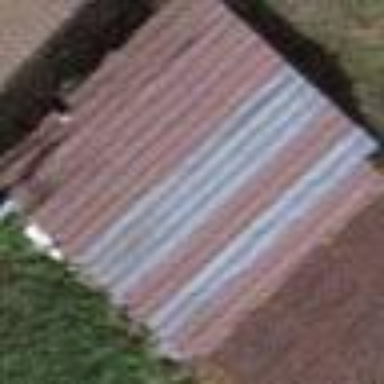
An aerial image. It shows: View of roof of building.